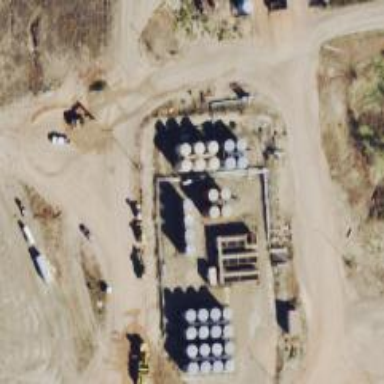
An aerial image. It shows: Storage tank that is man-made.